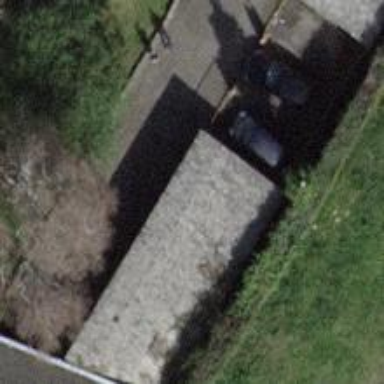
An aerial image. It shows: Group of garages.